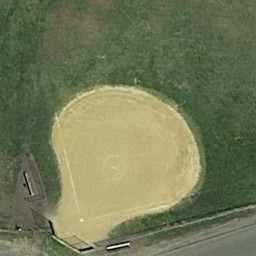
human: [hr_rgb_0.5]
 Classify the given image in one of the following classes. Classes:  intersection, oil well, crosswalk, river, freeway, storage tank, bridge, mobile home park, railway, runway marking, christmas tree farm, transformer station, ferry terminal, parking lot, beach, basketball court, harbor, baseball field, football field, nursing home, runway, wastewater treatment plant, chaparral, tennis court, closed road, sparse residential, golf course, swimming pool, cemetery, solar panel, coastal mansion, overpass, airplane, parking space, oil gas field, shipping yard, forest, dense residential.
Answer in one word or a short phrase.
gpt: baseball field